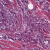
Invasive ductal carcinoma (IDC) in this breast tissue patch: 1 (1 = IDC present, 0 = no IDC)